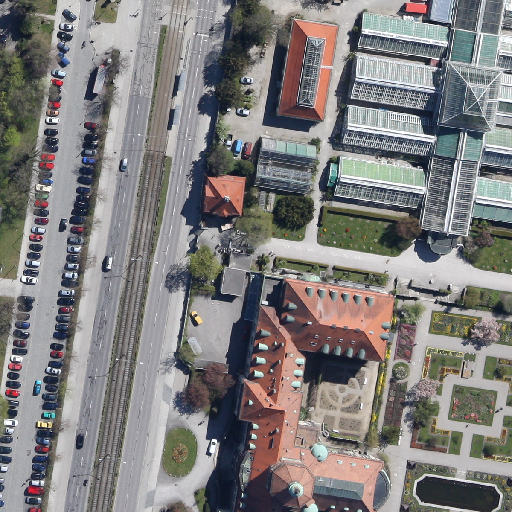
Referring expression: sidewalk along with tree